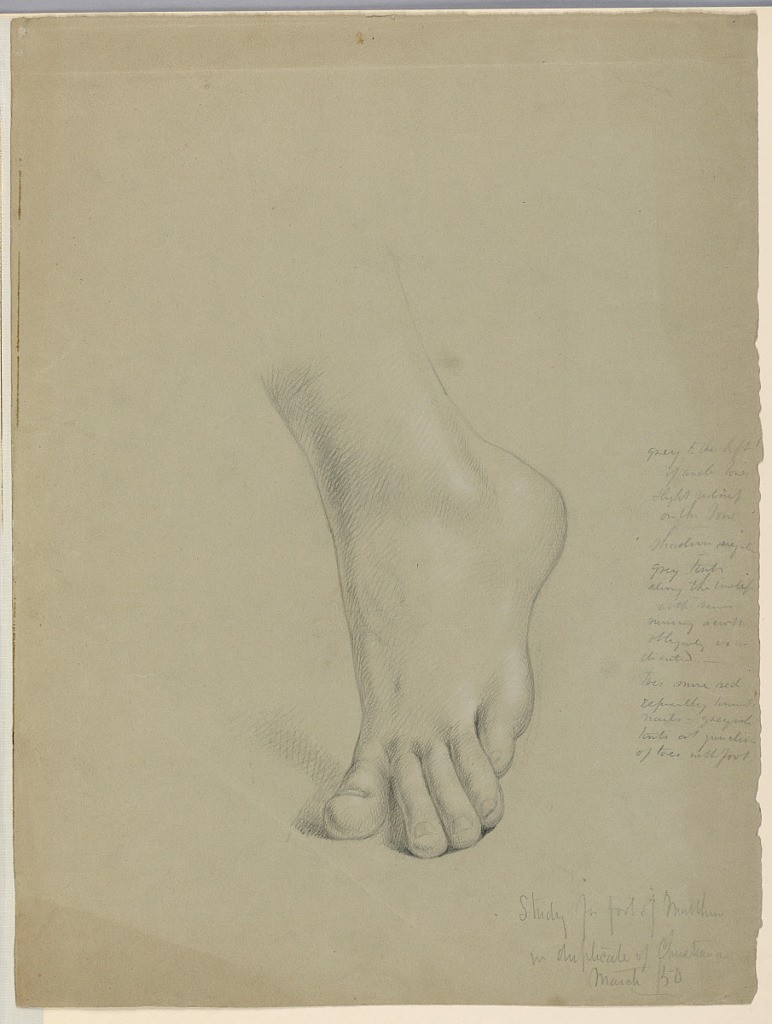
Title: Study for Foot of Matthew in "Christiana and Her Children"
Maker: Daniel Huntington, American, 1816–1906
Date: March 1850
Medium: Graphite, white chalk on grey wove paper
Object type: Drawing
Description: Left foot in motion, center, with heel raised and weight on toes. Verso: Study of right foot.